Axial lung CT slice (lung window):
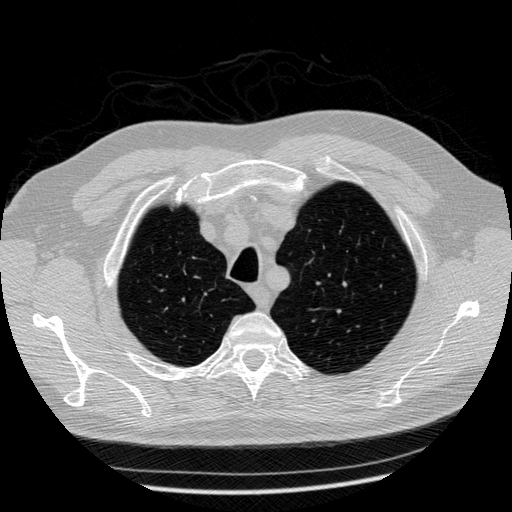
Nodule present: no